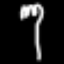
Label: fork